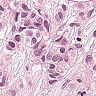
Metastatic tissue present: yes